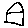
Label: house